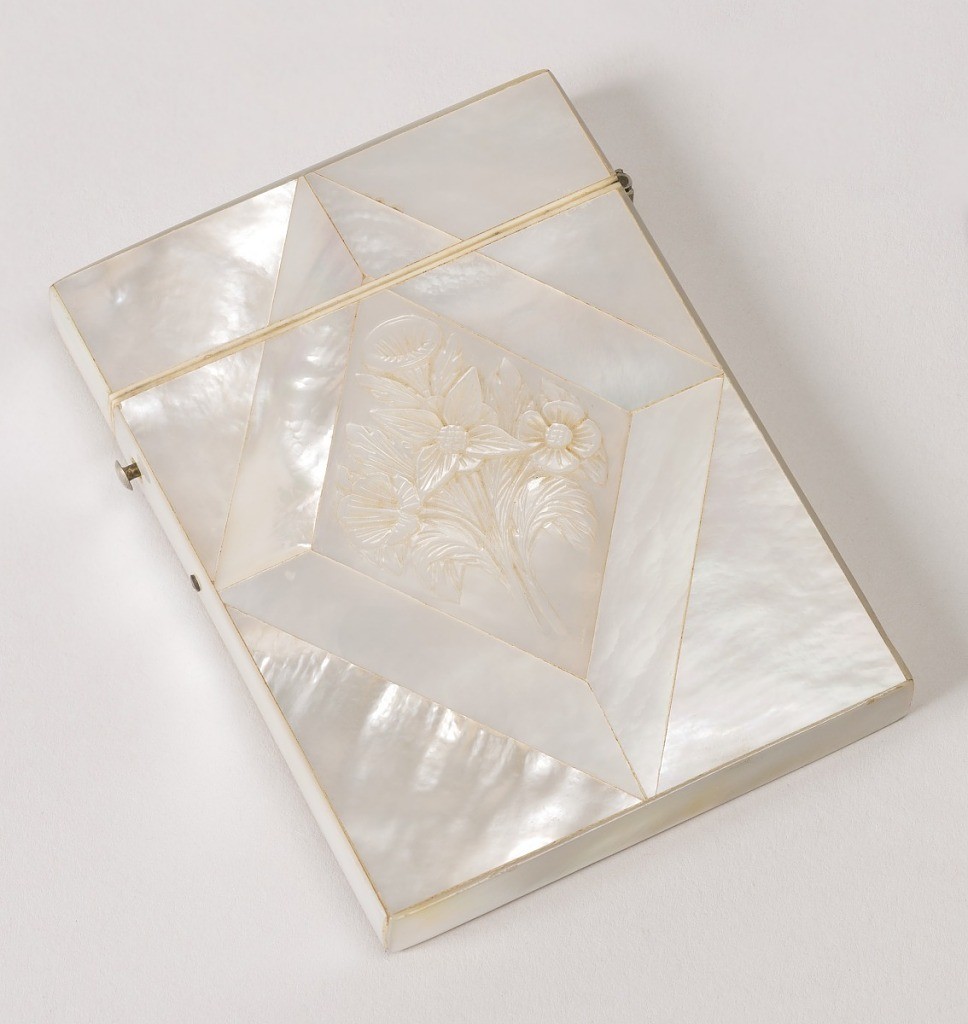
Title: Card Case with Flower Motif
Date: ca. 1850
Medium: mother of pearl, wood, silver
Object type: card case
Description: Vertical rectangle with straight sides and hinged cover, all covered with mother-of-pearl.  On front, lozenge-shaped panel with bouquet relief. Contains card inscribed "Miss Groves from her affectionate little pupils."